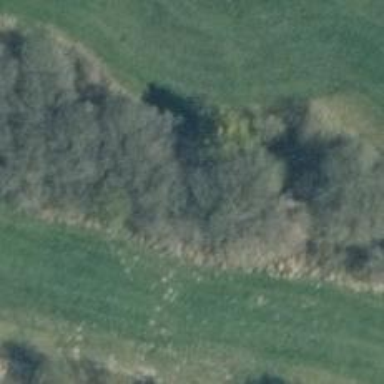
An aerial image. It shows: Row of deciduous trees.